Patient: sex F, age 46
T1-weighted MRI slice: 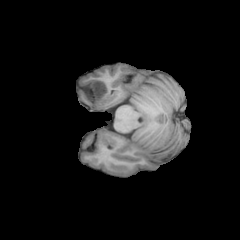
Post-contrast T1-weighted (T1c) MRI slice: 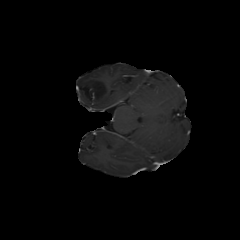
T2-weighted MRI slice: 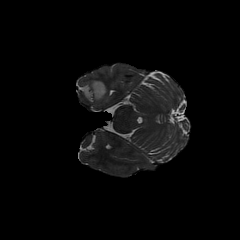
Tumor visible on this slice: yes
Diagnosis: Astrocytoma, IDH-mutant
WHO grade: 2